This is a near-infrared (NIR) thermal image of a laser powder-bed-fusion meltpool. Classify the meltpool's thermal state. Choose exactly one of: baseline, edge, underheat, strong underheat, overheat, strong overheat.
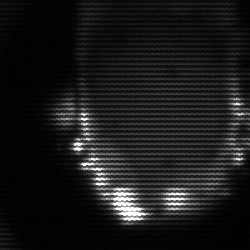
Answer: baseline